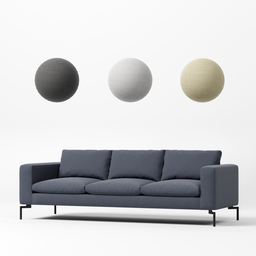
Label: furniture